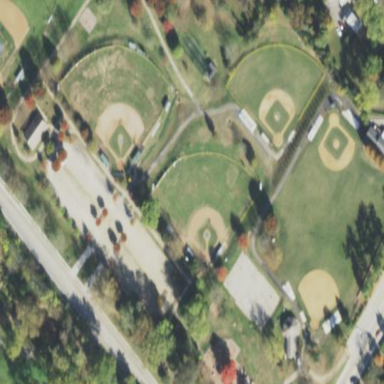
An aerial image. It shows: Baseball pitch for leisure land activities.